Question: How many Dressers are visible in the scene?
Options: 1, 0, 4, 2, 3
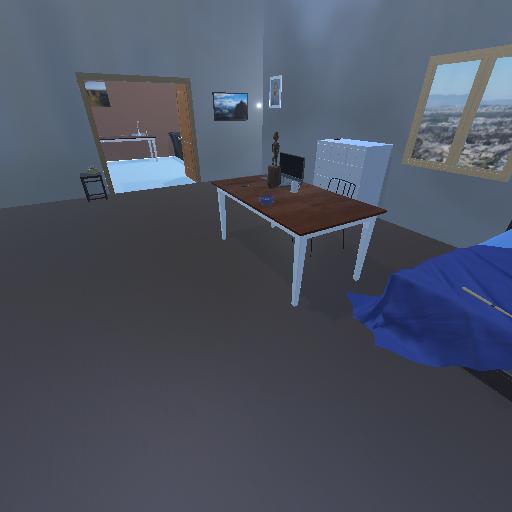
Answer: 1